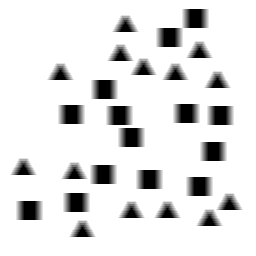
Squares: 14
Triangles: 14
Stars: 0
Total shapes: 28